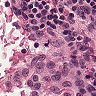
Metastatic tissue present: no